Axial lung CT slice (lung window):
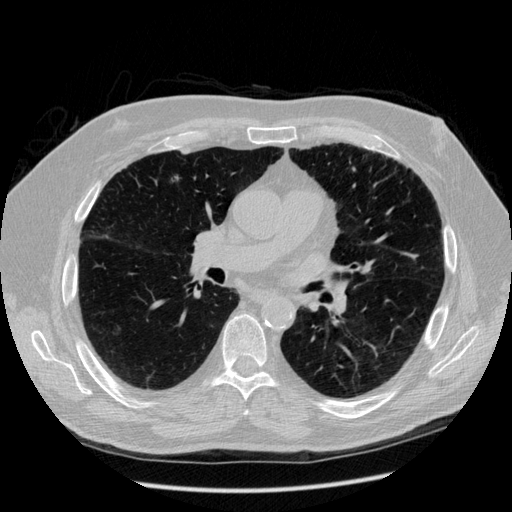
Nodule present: yes
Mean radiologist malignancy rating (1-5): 3.25